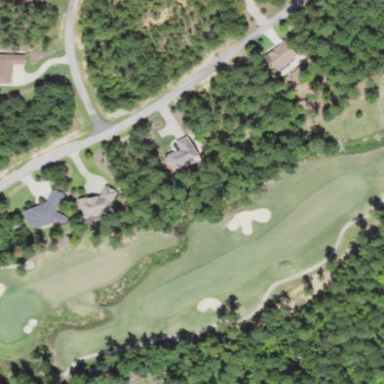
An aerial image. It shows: Scenic view of water hazard on golf course. The natural water feature adds beauty to the landscape.